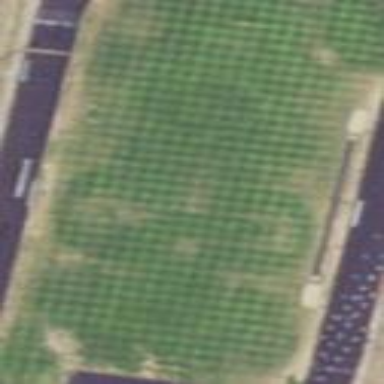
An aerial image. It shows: American football pitch with grass surface.